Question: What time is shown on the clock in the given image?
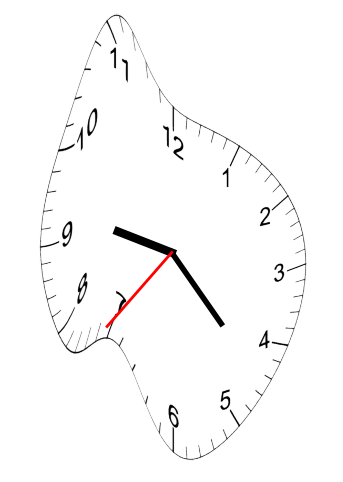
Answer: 09:22:36